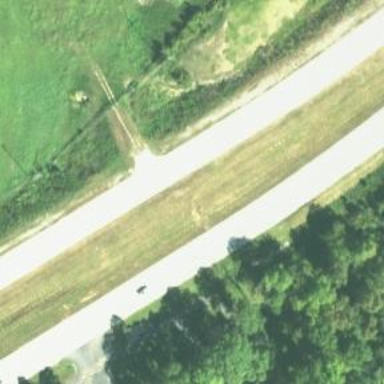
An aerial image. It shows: Trunk highway with expressway features.